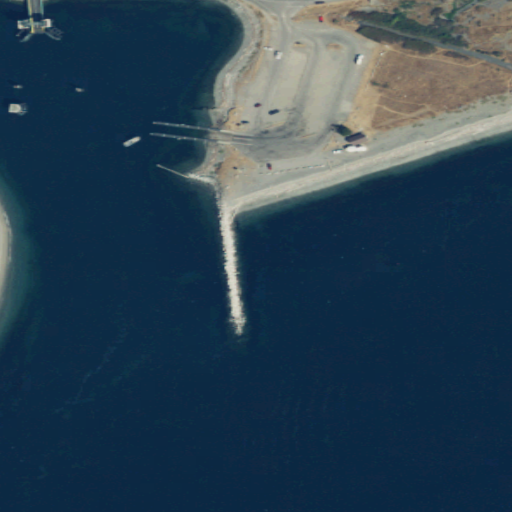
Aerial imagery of bar in Washington named Keystone Spit containing open water, barren land, high intensity development, grassland, and medium intensity development